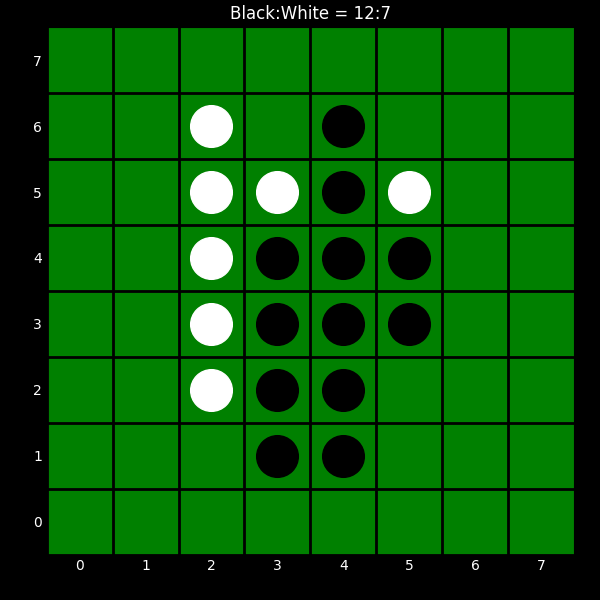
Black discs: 12
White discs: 7